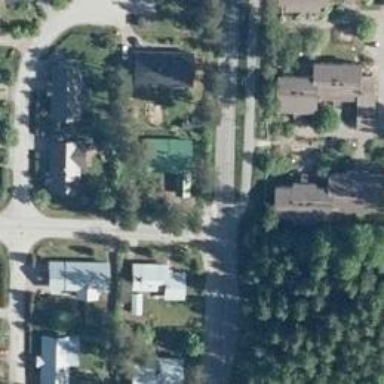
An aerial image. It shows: Uncontrolled crossing on the road.